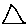
Label: triangle